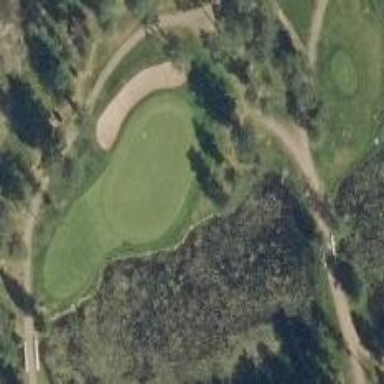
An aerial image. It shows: Golf hole.